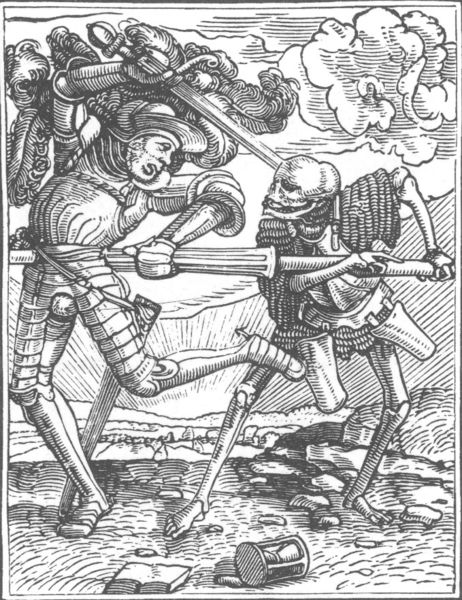
Titel: Totentanz
Künstler: Holbein d. J.
Schlagwörter: himmel, kampf, männer, zeichnung, barock, tod, renaissance, angst, krieg, vanitas, rüstung, skelett, schmerz, schwerz, sper, sanduhr, totentanz, landsknecht, schwert, buch, zeit, stundenglas, zeitpunkt